Question: When I call and load an image from the server into my listview, it turns out that the desired image does not fit the picture box. Images obtained from different servers have different sizes.
My HTML :
'''
<ul data-role="listview" data-inset="true" id="listdata">
</ul>
'''
My jQuery :
'''
$.ajax({
type : 'GET',
url : 'http://api.bacaberita.com/app/bacaberita/utama.html',
async: true,
dataType : 'json',
success : function(result){
allData = result.items;
$.mobile.loading( "hide" );
$.each(allData, function(i, data) {
$('#listdata').append(
'<li>' +
'<a href="#">' +
'<img src="'+ data.Img +'">' +
'<h2>'+ data.Title +'</h2>' +
'<p>'+ data.Post +'</p>' +
'</a>' +
'</li>'
);
});
$("#listdata").listview("refresh");
},
error: function(jqXHR, exception) {
alert('Connection trouble [Error Code : initApp]');
}
});
'''
Result :

Size of my picture about ex: 600x300.
How do I get jQuery Mobile can easily create 80x80 sizes in order to fit the image
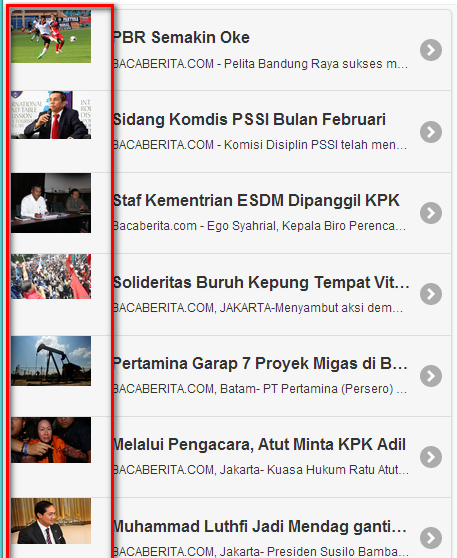
Answer: If your images are square, they will be automatically resized to 80x80 and will fit nicely.
If they are rectangular and of different length to width ratios, they will be resized, but won't line up nicely. In this case you can play with CSS to center the re-sized images horizontally and vertically, so at least they line up nicely.
> Here is a <URL>
Give the '<UL>' a class that can be used in the CSS ('has-odd-thumb'). In the '<LI>', I have created a container for the thumbnail image that can be absolutely positioned and have the image centered:
'''
<ul data-role="listview" data-inset="true" class="has-odd-thumb">
<li>
<a href="#">
<div class="thumbContainer">
<img src="http://lorempixel.com/600/300/food/1" />
</div>
<h2>Food</h2>
<p>600 x 300 sized icon</p>
</a>
</li>
</ul>
'''
The CSS then positions the thumbnail container on the left, centers the image using 'margin: auto' and padds the anchor so that text does not overlap the image.
'''
.has-odd-thumb li a {
padding-left: 90px !important;
}
.thumbContainer {
position: absolute;
left: 0; top: 0; bottom: 0;
width: 90px;
}
.thumbContainer img {
bottom: 0; left: 0;
top: 0; right: 0;
margin: auto;
position: absolute;
max-width: 80px;
max-height: 78px;
}
'''